Field crop: maize
Growth stage: 1
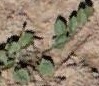
Species: convolvulus